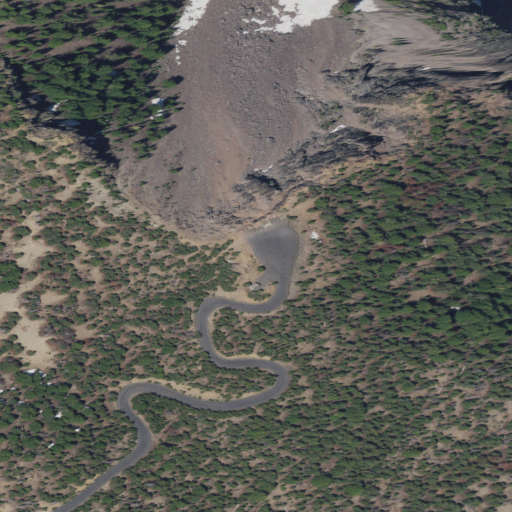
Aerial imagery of mountains in Oregon named Paulina Mountains containing evergreen forest, grassland, and shrub